Question: I want to compare strings, each character with all other, whether they be in the same position or has an equal number in another position.
I don't know how to use the compare of strings correctly, I tried with a 'for' and 'while' loop with a 'count' but I don't know.
My problem is this. For example.
My password is 1234.
My test is 1234.
In this case i have 4 deaths. Because the numbers are in the same position. But in this case.
My password is 1234.
My test is 1243.
I have 2 deaths because 1 and 2 are in correct position but 4 and 3 are in other position but they are in the other string.
In this case i have 2 deaths and 2 injuries.
Sorry for my english not very good . Thanks for help..

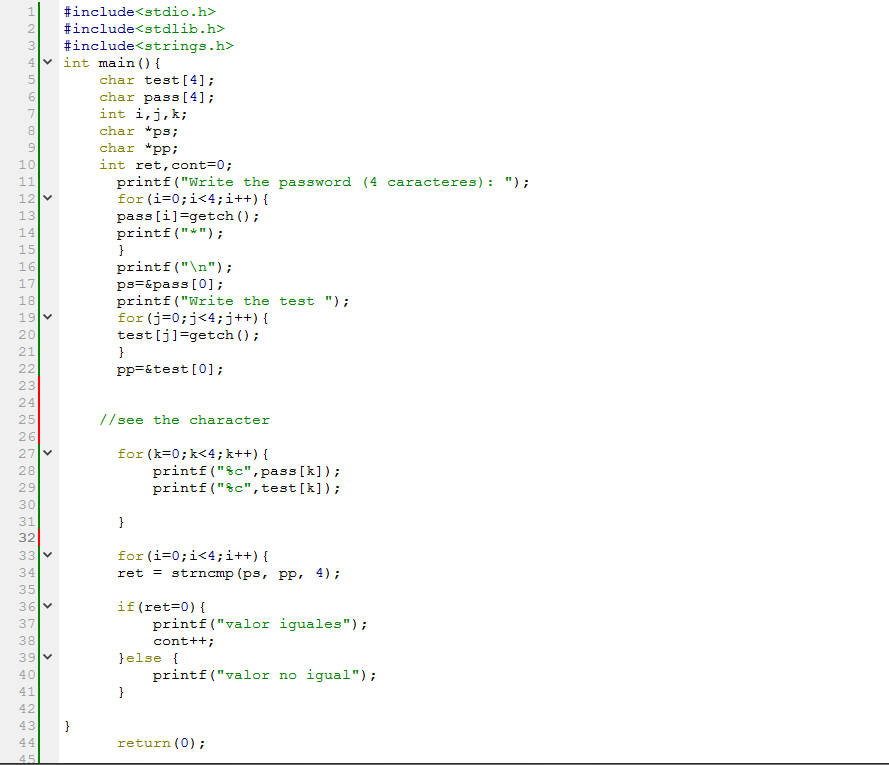
Answer: 'strcmp' will not give you the number of characters matching in the given strings. Try the below code, It will give number of matching characters in the input strings.
'''
#include <string.h>
int GetMatchingChars (const char *s1, const char *s2)
{
int len1;
int len2;
int count = 0;
int minLen = 0;
char *shortPtr = NULL;
char *longPtr = NULL;
/* First check if the string are equal, return either len, no need to go further */
if (strcmp (s1, s2) == 0) {
return strlen(s1); /* or s2 */
}
len1 = strlen (s1);
len2 = strlen (s2);
minLen = (len1 <= len2)? len1:len2;
shortPtr = (len1 <= len2)? s1:s2;
longPtr = (shortPtr == s1)? s2:s1;
/* Loop through the shorter string */
while (*shortPtr != '') {
if (*shortPtr == *longPtr) {
count++;
}
shortPtr++;
longPtr++;
}
return count;
}
int main()
{
char *s1 = "saac";
char *s2 = "sbab";
printf ("Matching len = %d
", GetMatchingChars (s1,s2));
}
'''